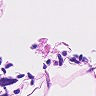
Metastatic tissue present: no